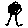
Label: tree